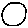
Label: circle